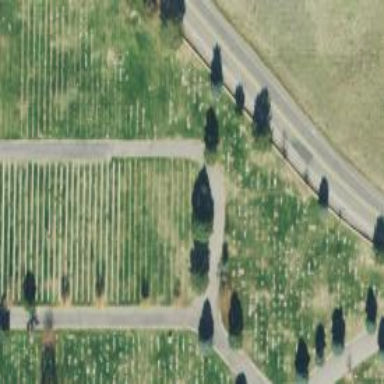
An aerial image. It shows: Sector in the cemetery.